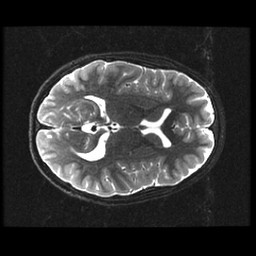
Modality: T2w
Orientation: axial
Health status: ill
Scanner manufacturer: ge
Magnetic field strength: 3 T
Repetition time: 7.5 s
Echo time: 0.1015 s